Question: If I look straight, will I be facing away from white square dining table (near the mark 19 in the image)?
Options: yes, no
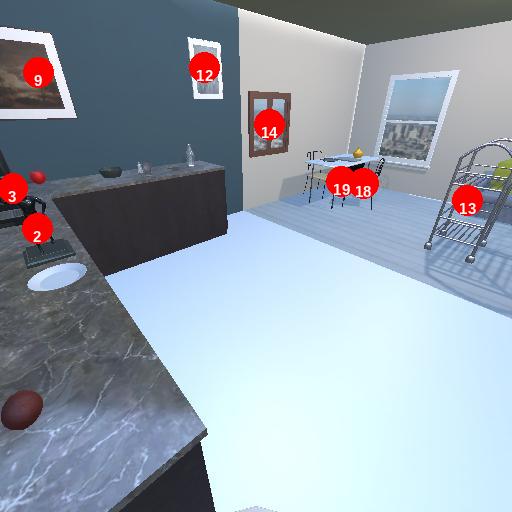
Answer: yes